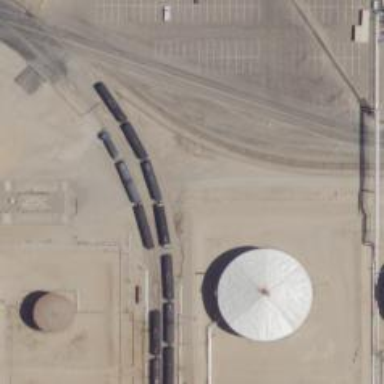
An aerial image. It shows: Rail spur service.